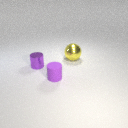
small purple metal cylinder to the left of small purple rubber cylinder